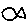
Label: fish